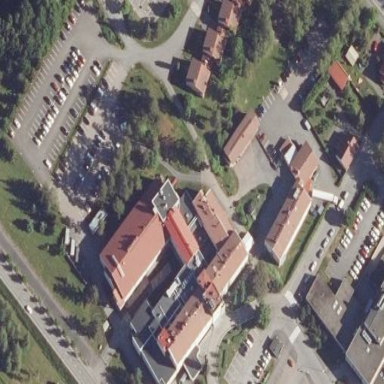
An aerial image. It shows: Healthcare facility identified as hospital.